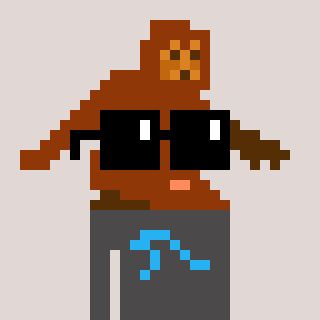
a pixel art character with square black sunglasses, a bigfoot-shaped head and a grayscale-colored body on a warm background